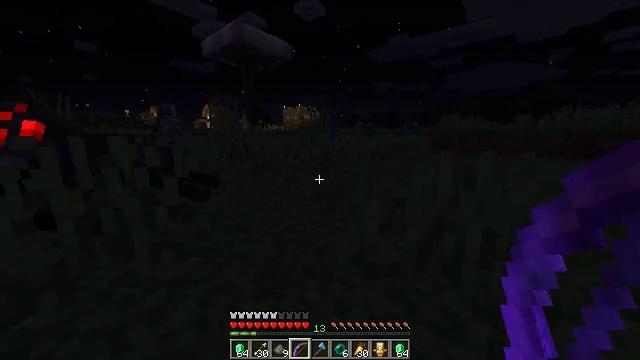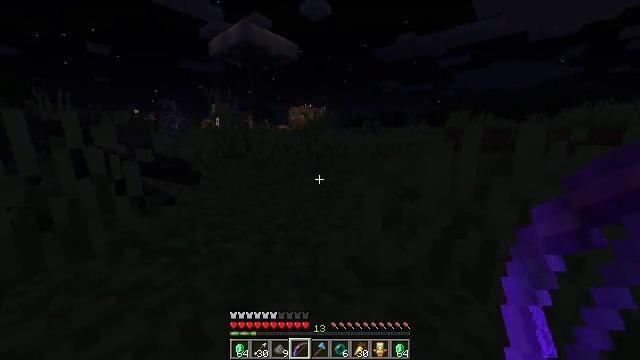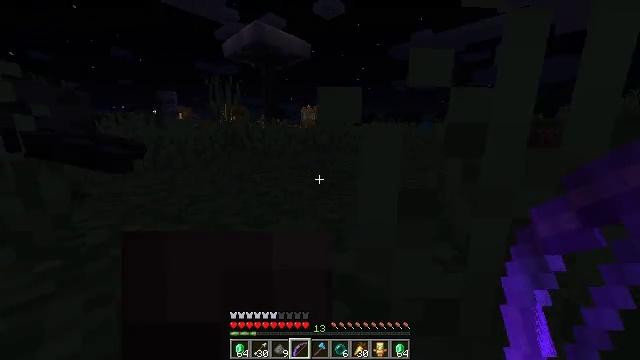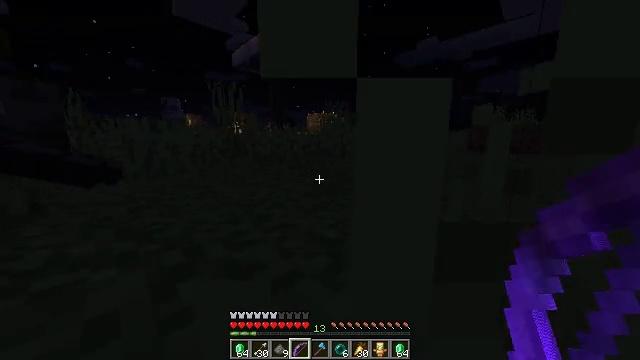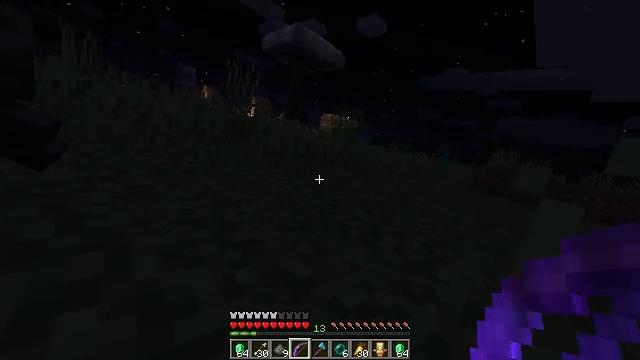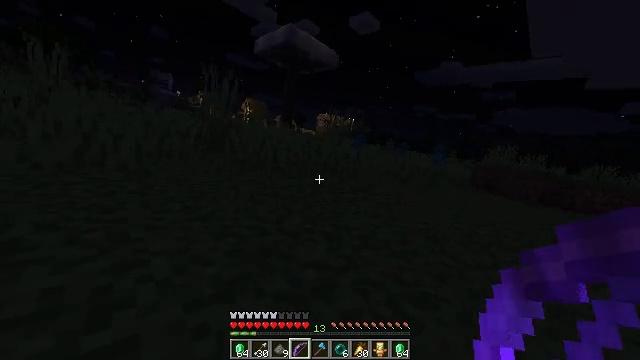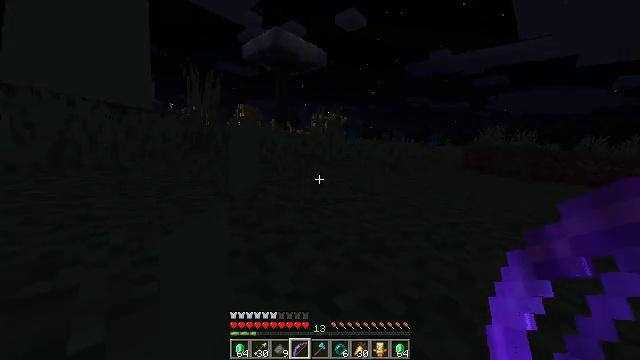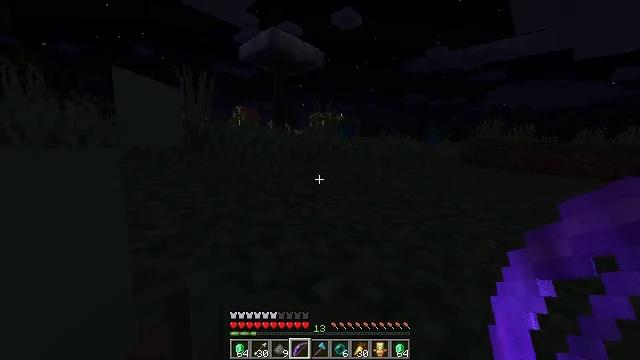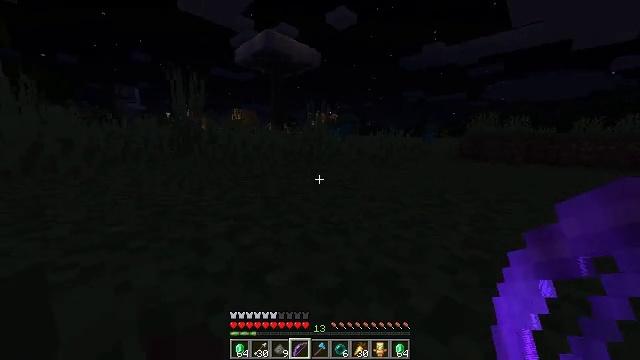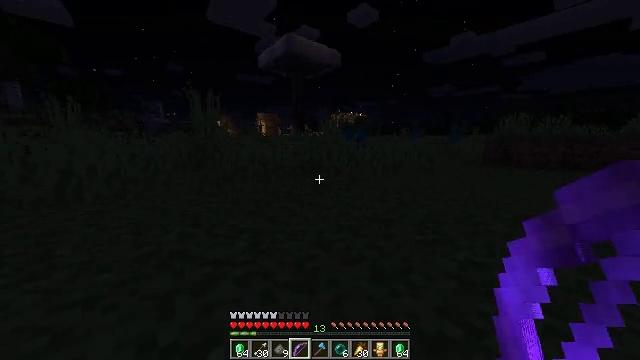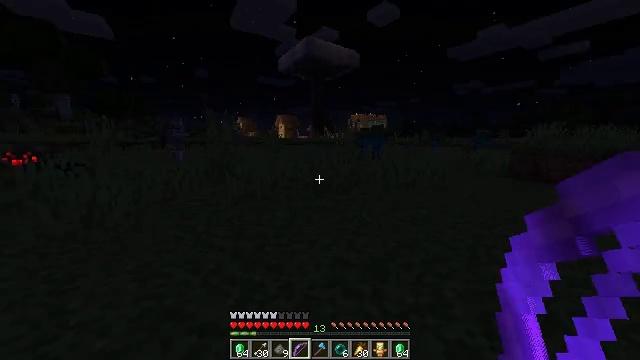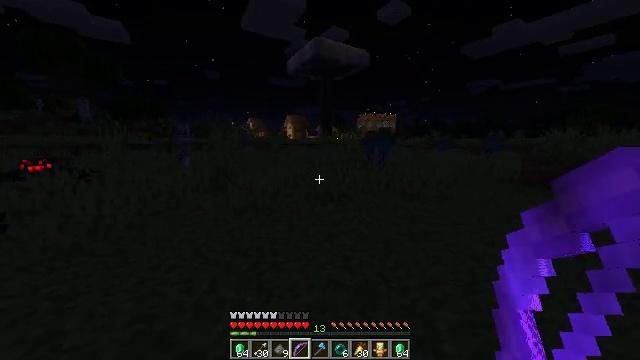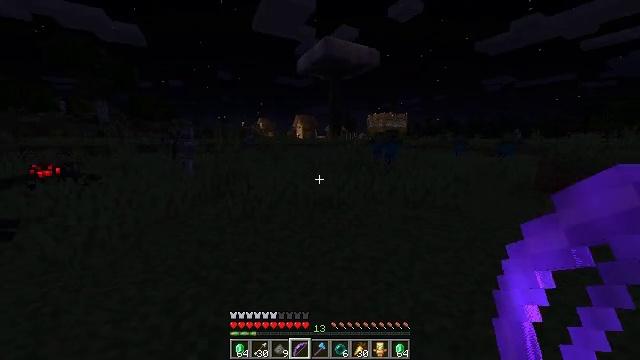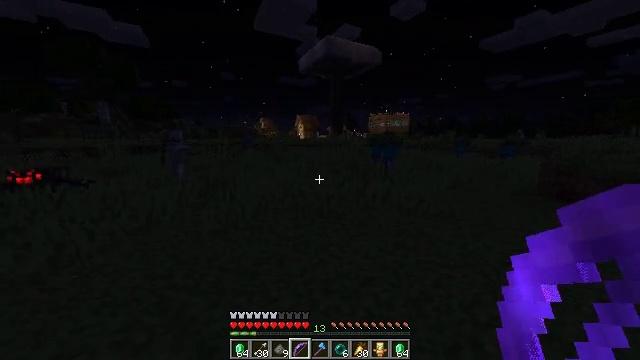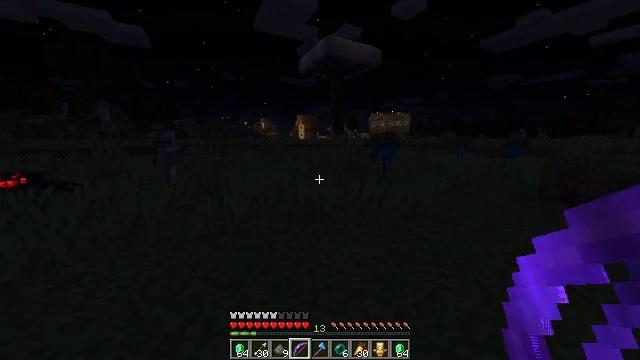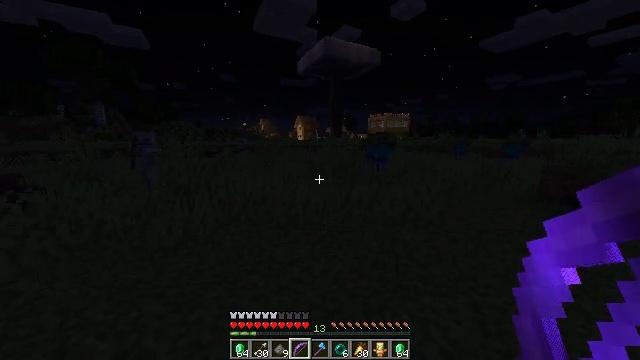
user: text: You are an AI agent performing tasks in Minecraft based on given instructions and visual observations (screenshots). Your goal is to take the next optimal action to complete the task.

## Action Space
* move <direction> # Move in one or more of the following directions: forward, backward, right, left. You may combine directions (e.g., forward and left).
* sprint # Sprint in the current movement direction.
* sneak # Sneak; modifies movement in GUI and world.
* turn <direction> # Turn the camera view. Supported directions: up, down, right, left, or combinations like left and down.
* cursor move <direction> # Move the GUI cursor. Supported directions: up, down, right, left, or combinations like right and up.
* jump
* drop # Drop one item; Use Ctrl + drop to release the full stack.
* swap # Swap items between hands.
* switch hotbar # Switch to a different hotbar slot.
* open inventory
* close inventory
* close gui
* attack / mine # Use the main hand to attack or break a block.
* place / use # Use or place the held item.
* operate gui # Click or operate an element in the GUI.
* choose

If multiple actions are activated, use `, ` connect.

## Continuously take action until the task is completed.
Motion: motion action
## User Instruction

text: Use the crafting table to produce a firework rocket.
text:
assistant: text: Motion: move forward and move right, sprint, turn left, jump
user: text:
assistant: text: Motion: move forward and move right, sprint, turn left, jump
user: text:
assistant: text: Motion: move forward and move right, sprint, turn left and up, jump
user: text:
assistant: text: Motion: move forward and move right, sprint, jump
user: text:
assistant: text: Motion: move forward and move right, sprint, jump
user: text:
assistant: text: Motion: move forward and move right, sprint, jump
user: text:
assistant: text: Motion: move forward and move right, sprint, jump
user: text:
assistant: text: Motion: move forward and move right, sprint, jump
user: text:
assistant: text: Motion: move forward and move right, sprint, turn left, jump
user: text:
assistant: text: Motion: move forward and move right, sprint, turn left, jump
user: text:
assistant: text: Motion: move forward and move right, sprint, turn left
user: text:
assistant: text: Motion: move forward and move right, sprint, turn left
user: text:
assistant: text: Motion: move forward and move right, sprint
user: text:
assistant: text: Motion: move forward and move right, sprint
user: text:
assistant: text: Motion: move forward and move right, sprint
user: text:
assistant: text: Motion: move forward and move right, sprint
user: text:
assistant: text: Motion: move forward and move right, sprint, jump
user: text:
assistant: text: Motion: move forward and move right, sprint, jump
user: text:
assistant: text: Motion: move forward and move right, sprint, jump
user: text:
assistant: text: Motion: move forward and move right, sprint, jump
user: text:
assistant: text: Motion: move forward and move right, sprint, jump
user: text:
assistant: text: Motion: move forward and move right, sprint, jump
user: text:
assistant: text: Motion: move forward and move right, sprint, jump
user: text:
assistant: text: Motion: move forward and move right, sprint, turn right, jump
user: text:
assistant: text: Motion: move forward and move right, sprint, turn right, jump
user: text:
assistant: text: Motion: move forward and move right, sprint, jump
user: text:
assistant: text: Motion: move forward and move right, sprint, turn right, jump
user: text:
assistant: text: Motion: move forward and move right, sprint, turn right and down, jump
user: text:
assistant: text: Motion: move forward and move right, sprint, turn right and down
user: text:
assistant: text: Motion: move forward and move right, sprint, turn right